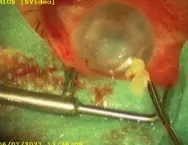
Pseudohypopyon evacuation.
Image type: ophthalmic_imaging (ophthalmic_angiography)